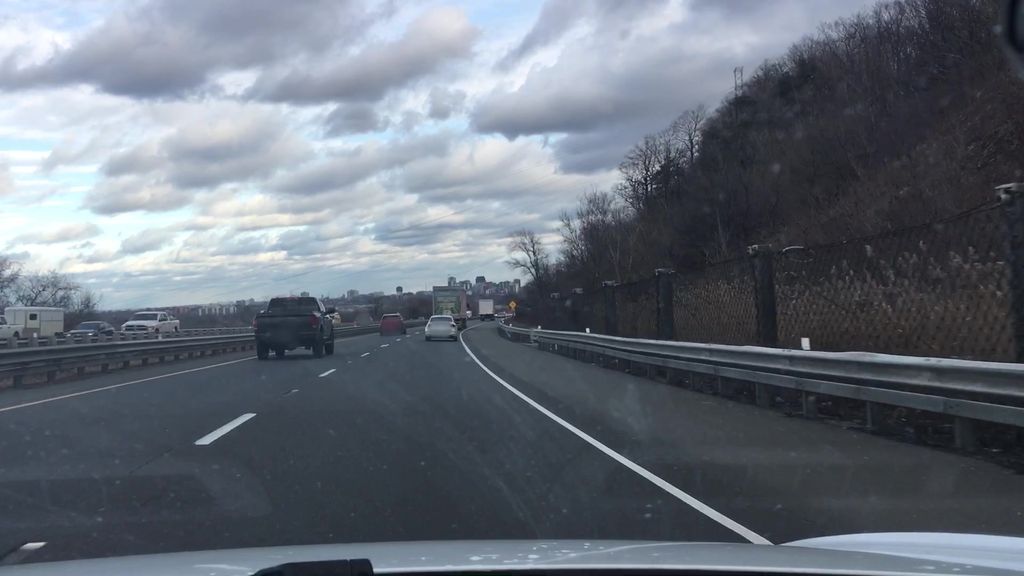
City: hamilton